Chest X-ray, AP view. Patient: 35 years old, sex F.
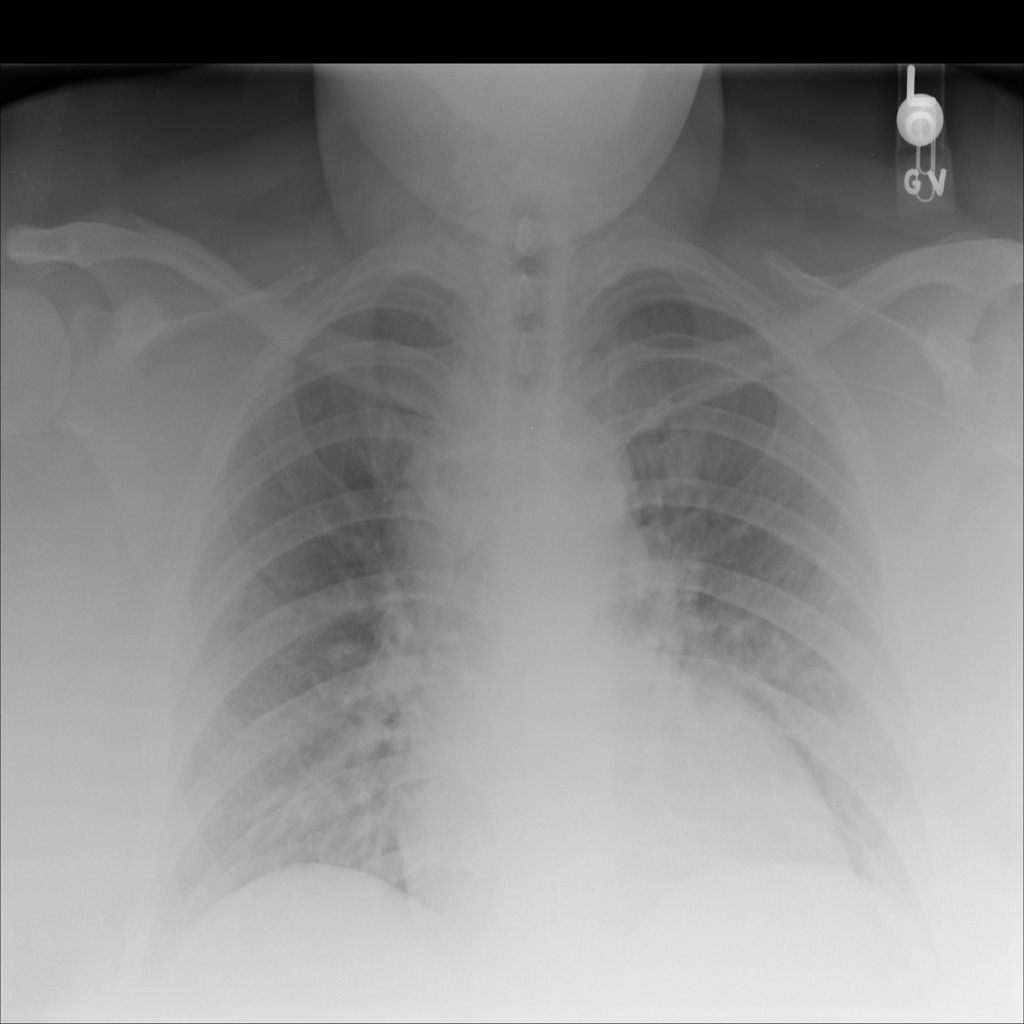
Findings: No Finding